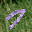
Label: 7